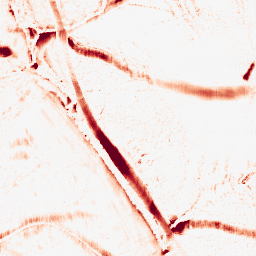
Category: morphological
Decomposition family: morphological_ellipse
Decomposition parameters: operation: opening
width: 20
height: 10
Upsampling method: fft_zeropad
Upsampling parameters: scale: 2
Upsampling scale: 2